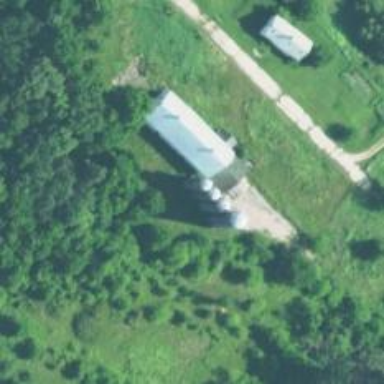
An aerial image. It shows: Silo.